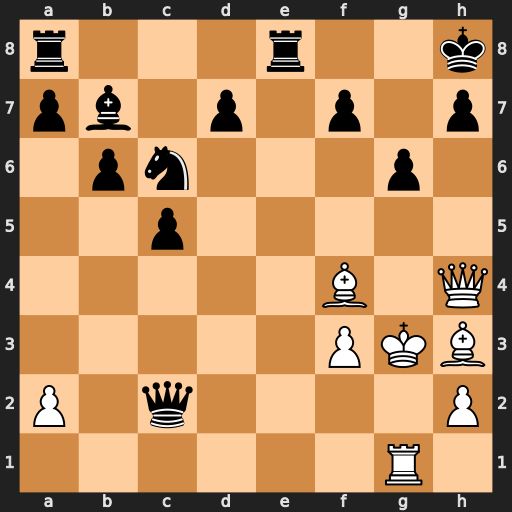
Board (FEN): r3r2k/pb1p1p1p/1pn3p1/2p5/5B1Q/5PKB/P1q4P/6R1
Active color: w
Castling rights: -
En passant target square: -
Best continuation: Qf6+ Kg8 Bh6 Qc3 Qxc3